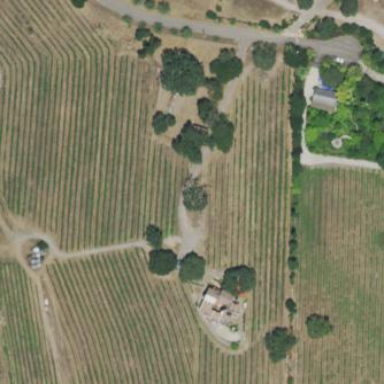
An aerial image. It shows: Vineyard with wine grapes as the crop.